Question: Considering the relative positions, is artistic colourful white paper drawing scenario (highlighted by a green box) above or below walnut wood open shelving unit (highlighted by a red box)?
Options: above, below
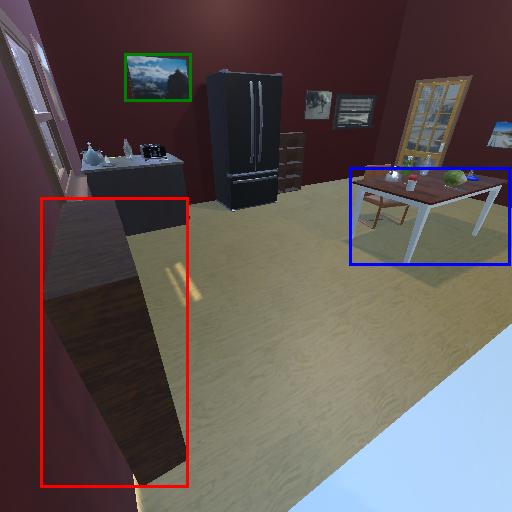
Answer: above